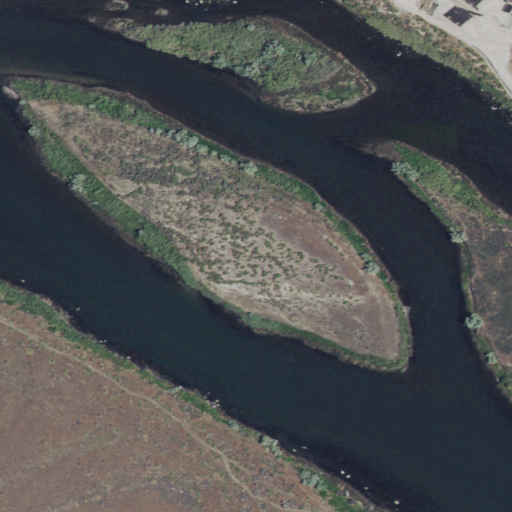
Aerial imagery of island in Idaho named Rail Island containing open water, shrub, grassland, herbaceous wetlands, medium intensity development, low intensity development, and open development